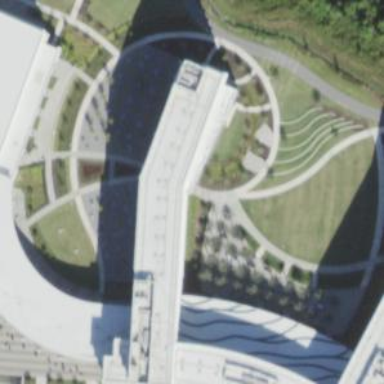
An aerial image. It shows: White building with white roof. It is conference centre.